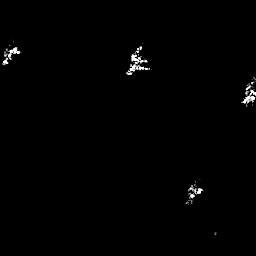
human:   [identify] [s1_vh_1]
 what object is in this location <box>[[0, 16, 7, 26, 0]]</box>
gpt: <ref>1 small ship at the top left</ref>